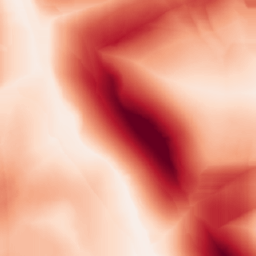
Category: morphological
Decomposition family: morphological_square
Decomposition parameters: operation: gradient
size: 50
Upsampling method: area
Upsampling parameters: scale: 2
Upsampling scale: 2